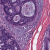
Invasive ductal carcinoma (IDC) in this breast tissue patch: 1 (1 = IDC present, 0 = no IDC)